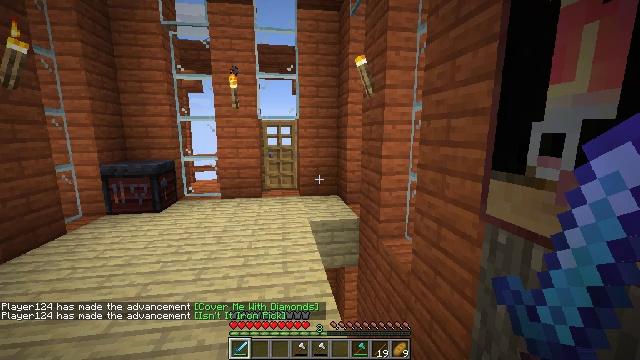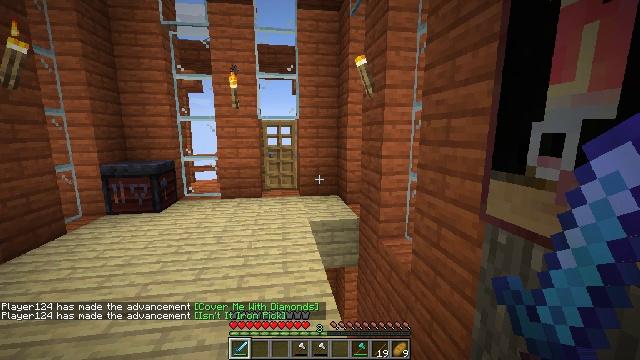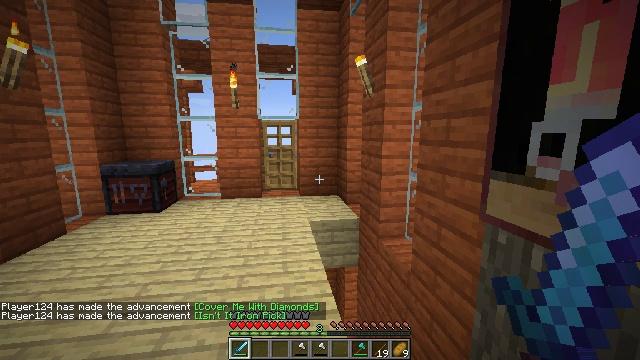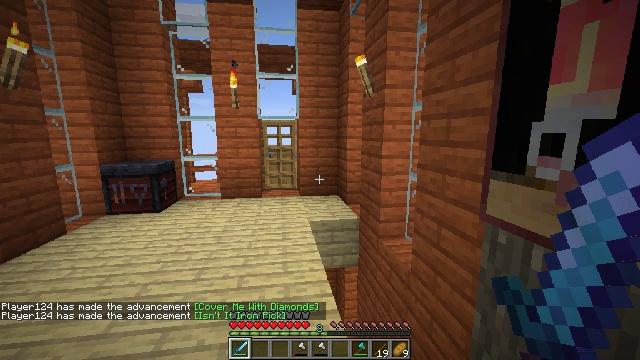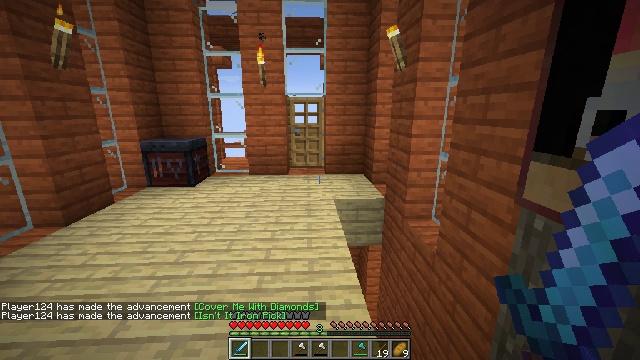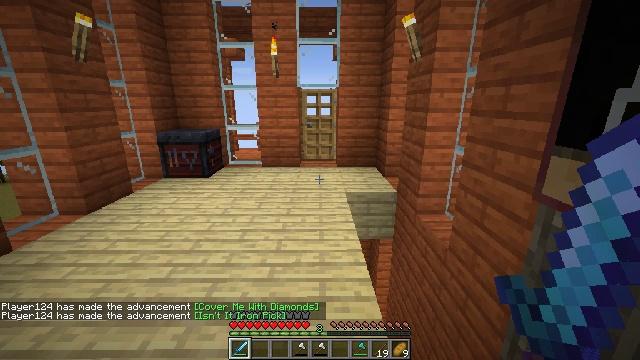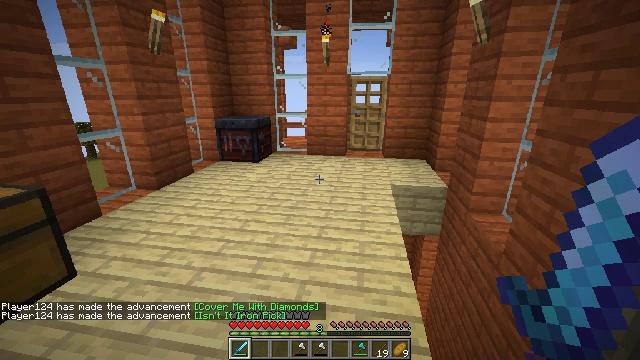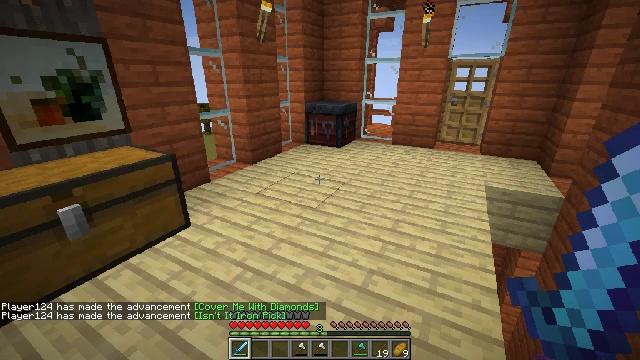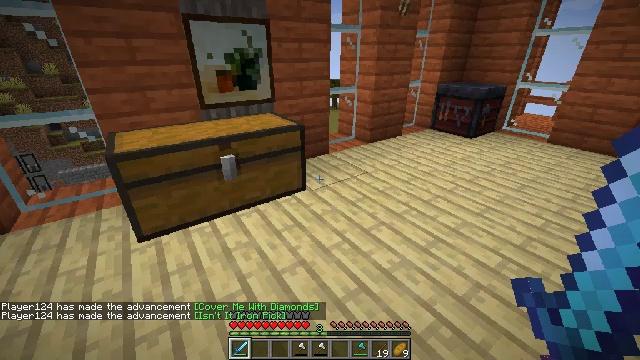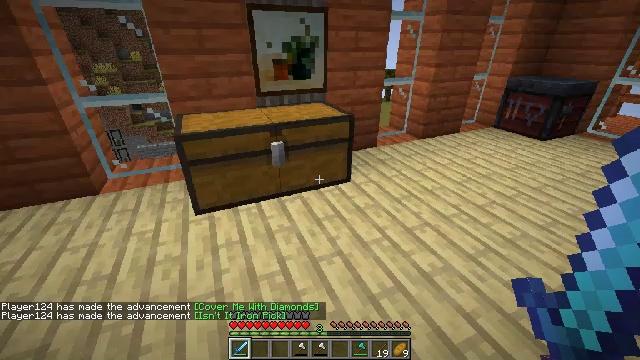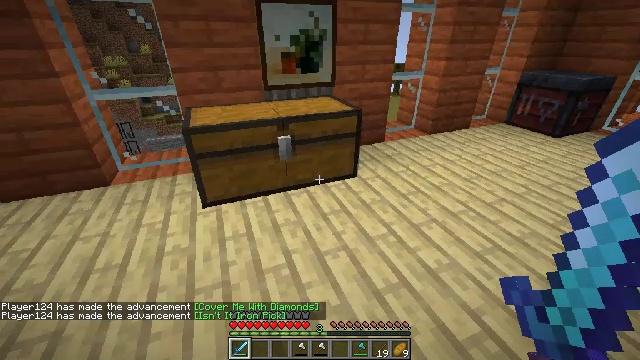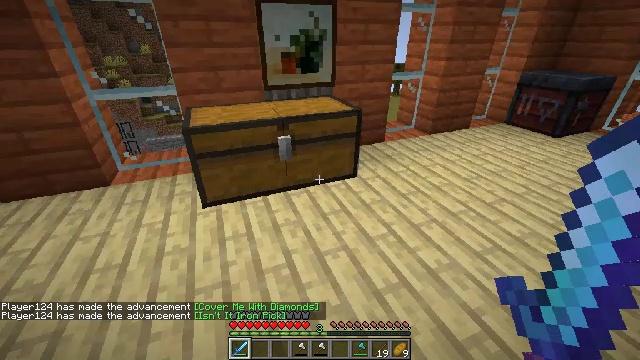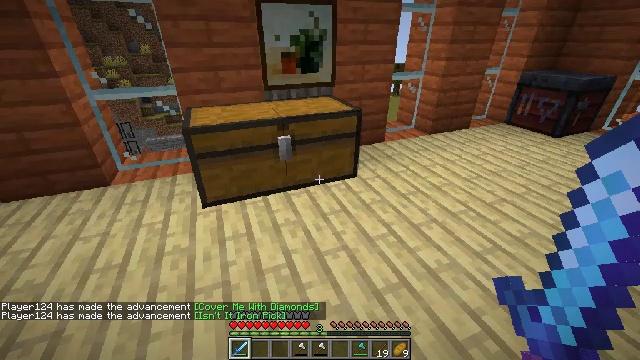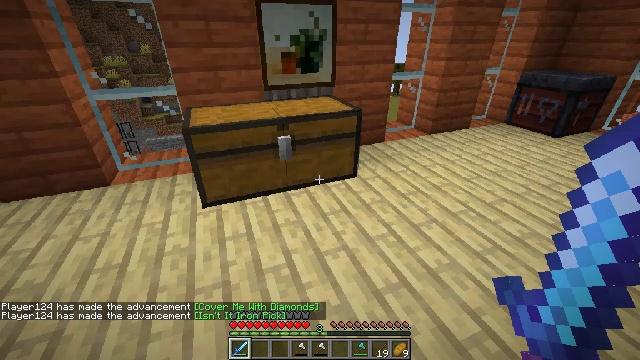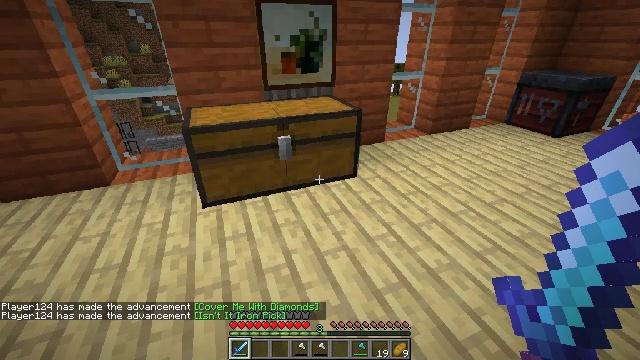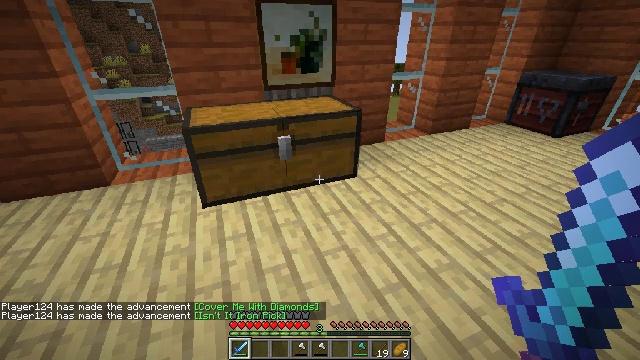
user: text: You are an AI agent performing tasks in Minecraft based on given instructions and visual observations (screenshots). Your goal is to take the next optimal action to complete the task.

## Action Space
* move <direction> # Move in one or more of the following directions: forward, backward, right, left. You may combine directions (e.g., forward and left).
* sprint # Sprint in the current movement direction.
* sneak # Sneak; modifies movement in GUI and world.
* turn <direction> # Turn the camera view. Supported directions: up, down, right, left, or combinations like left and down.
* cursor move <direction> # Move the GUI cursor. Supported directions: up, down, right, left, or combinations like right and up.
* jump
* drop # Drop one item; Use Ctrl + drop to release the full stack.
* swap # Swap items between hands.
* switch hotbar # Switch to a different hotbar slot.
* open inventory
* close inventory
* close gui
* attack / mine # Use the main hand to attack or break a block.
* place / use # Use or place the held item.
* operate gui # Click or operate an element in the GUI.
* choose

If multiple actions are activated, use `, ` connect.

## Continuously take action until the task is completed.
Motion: motion action
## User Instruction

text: Trim the tree by mining the acacia leaves.
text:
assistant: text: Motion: close inventory
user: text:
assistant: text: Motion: no_op
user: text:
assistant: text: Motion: no_op
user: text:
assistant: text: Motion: turn left and down
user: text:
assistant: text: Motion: turn left and down
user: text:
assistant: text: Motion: turn left and down
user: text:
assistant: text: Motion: turn left and down
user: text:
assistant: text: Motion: turn left and down
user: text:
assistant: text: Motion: turn left and down
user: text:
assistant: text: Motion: turn left and down
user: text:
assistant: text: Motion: no_op
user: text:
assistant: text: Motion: no_op
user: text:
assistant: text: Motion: no_op
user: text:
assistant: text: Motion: no_op
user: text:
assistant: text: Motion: no_op
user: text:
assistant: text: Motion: no_op
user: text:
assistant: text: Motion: turn left and up
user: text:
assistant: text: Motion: turn left and up
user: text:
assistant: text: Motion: turn left and up
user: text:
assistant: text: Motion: turn left and up
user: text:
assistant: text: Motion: turn left
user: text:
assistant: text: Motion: no_op
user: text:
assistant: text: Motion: no_op
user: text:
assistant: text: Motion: no_op
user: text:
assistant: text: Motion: no_op
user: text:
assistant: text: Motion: no_op
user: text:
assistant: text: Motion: no_op
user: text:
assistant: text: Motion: no_op
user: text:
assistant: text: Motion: no_op
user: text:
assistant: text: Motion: no_op